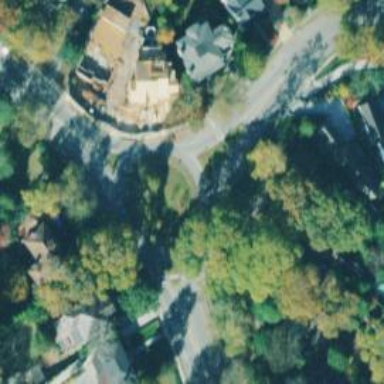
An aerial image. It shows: Residential road with roundabout.